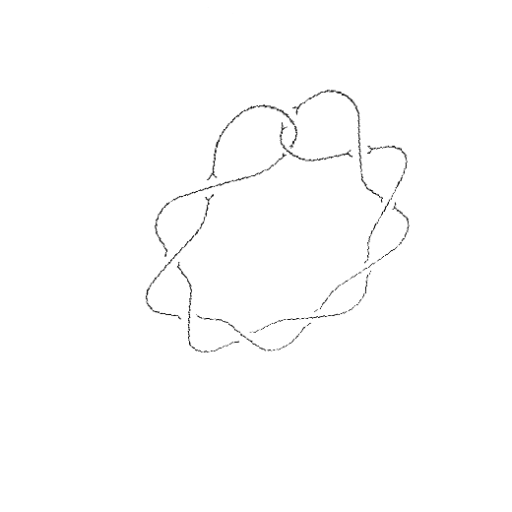
Crossing number: 10